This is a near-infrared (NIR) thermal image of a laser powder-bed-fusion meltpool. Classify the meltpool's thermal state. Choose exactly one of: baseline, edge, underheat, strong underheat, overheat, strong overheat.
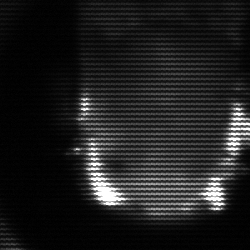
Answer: baseline